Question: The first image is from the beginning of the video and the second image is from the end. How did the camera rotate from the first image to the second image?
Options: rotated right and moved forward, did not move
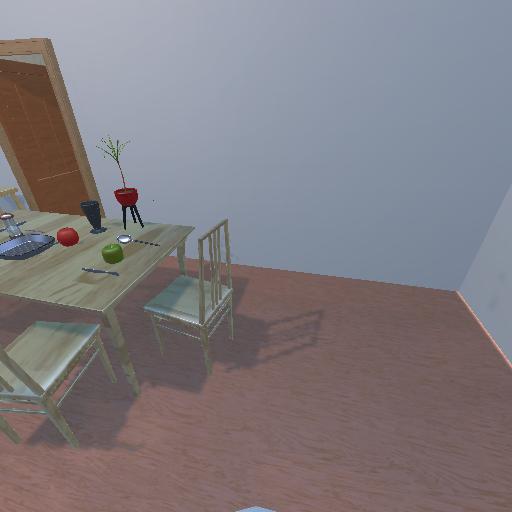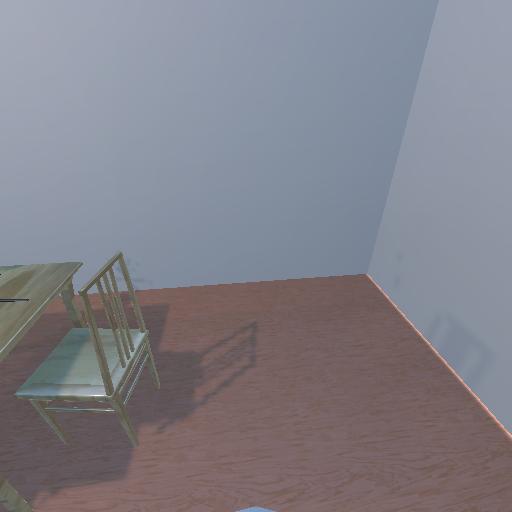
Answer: rotated right and moved forward